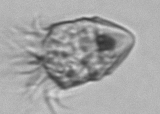
Label: Strombidium_inclinatum